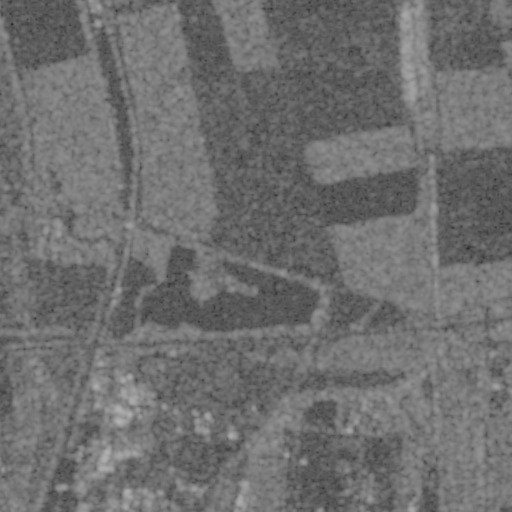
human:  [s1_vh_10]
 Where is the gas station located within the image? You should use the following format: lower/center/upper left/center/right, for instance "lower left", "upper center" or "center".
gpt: The gas station is located in the lower right of the image.
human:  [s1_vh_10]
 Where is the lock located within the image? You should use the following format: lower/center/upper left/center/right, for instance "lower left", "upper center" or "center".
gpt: The lock is located in the upper left of the image.
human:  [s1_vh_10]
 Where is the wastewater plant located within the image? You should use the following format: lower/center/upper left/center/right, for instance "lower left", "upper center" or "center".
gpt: The wastewater plant is located in the lower left of the image.
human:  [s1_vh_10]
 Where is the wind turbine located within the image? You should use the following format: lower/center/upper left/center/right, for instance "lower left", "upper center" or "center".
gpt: The wind turbine is located in the upper right of the image.
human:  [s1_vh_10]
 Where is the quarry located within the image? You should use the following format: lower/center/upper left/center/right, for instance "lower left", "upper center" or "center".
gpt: There is no quarry in the image.

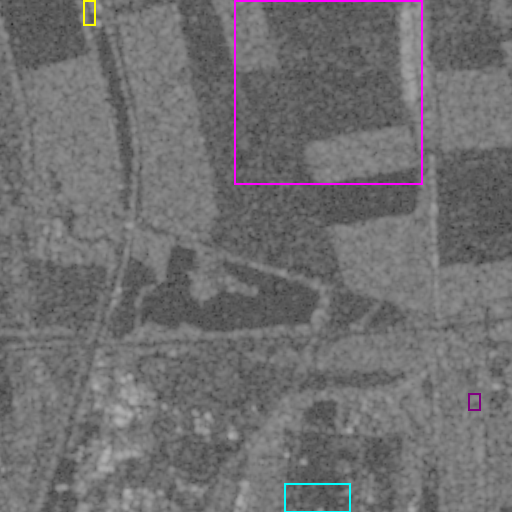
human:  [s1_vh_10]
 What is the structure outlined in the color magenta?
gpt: The structure outlined in magenta is a crop field.
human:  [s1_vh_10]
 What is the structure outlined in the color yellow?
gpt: The structure outlined in yellow is a lock.
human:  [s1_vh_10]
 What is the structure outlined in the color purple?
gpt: The structure outlined in purple is a park.
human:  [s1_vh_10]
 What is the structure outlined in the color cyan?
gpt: The structure outlined in cyan is a parking lot.
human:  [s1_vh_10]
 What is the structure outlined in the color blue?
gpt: There is no blue outline.